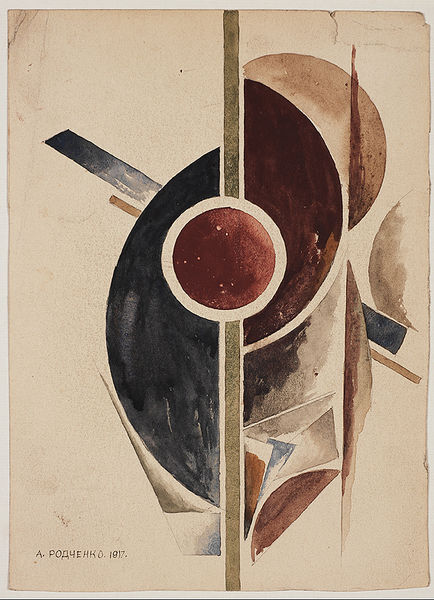
Titel: Untitled, Untitled
Künstler: Aleksandr Rodchenko
Standort: Amherst (Massachusetts, USA)
Institution: Mead Art Museum, Amherst College
Schlagwörter: blau, grün, braun, zeichnung, rot, kreis, linien, blue, red, green, punkt, orange, line, gekreuzt, abstract, halbkreise, circle, form, lines, shapes, round, russian, futurist, constructivism, 1917, constructivist, rodchenko